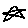
Label: star